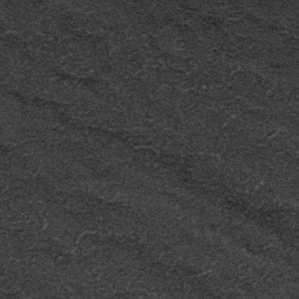
Label: frost